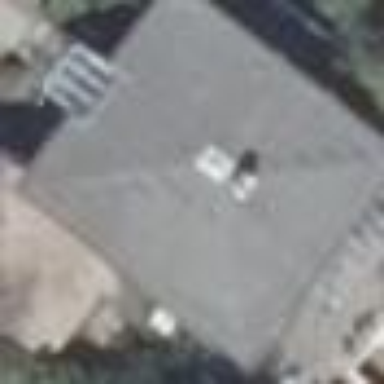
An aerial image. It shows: Detached building with flat roof.